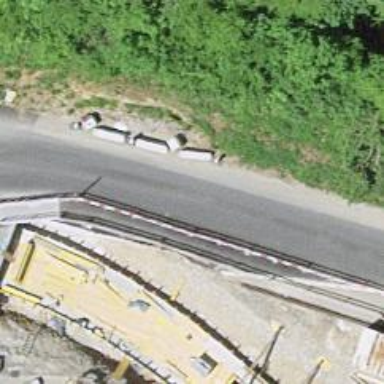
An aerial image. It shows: Culvert tunnel.